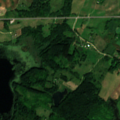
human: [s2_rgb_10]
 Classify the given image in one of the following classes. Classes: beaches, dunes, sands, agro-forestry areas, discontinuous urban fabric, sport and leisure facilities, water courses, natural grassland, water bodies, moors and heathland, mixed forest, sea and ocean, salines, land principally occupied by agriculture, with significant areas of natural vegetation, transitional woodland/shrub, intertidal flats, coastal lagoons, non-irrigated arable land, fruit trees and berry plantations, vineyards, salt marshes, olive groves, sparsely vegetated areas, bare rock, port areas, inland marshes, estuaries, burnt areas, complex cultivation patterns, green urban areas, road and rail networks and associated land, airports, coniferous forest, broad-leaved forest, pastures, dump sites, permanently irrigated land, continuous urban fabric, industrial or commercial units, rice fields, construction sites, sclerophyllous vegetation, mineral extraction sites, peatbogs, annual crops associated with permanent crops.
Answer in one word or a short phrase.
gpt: pastures, complex cultivation patterns, land principally occupied by agriculture, with significant areas of natural vegetation, transitional woodland/shrub, water bodies